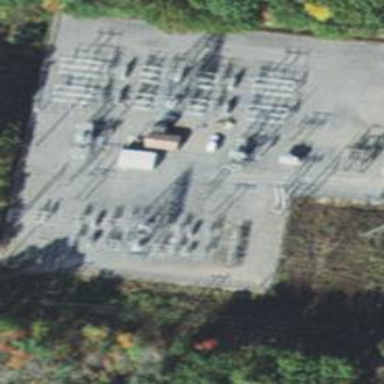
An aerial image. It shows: Switch for power supply.